Field crop: maize
Growth stage: 1
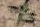
Species: atriplex